Question: In Excel, I want to have a button to click that will increment the value of a cell.
However, rather than increment an absolutely referenced cell, I want to increment the value of a cell relative to the button location.
This is the type of code I am working with so far, however the key question of finding the event object location is proving difficult...
'''
Sub increment_value()
this.Offset(0, -2).Value = this.Offset(0, -2).Value + 1
End Sub
'''
This is what I want it to do (example only -> button in D5 increment B5 by 1. is the key though!):

Sub thought: Is there an Excel equivalent to the Javascript keyword: 'this'?
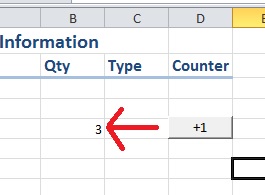
Answer: If your button is an ActiveX one you could add the following code to it:
'''
Private Sub CommandButton1_Click()
Me.CommandButton1.TopLeftCell.Offset(0, -2) = _
Me.CommandButton1.TopLeftCell.Offset(0, -2) + 1
End Sub
'''
Where:
'Me.' refers to sheet where button is located.
'.CommandButton1.' refers to itself
'.TopLeftCell' is property which returns 'Range object' of the cell where is located TopLeft corner of your button. So, be precise when you locate it in the sheet.